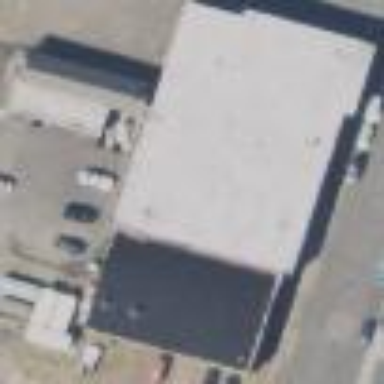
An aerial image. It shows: Building housing car repair shop.